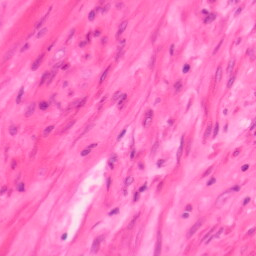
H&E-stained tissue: Colon